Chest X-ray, AP view. Patient: 52 years old, sex F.
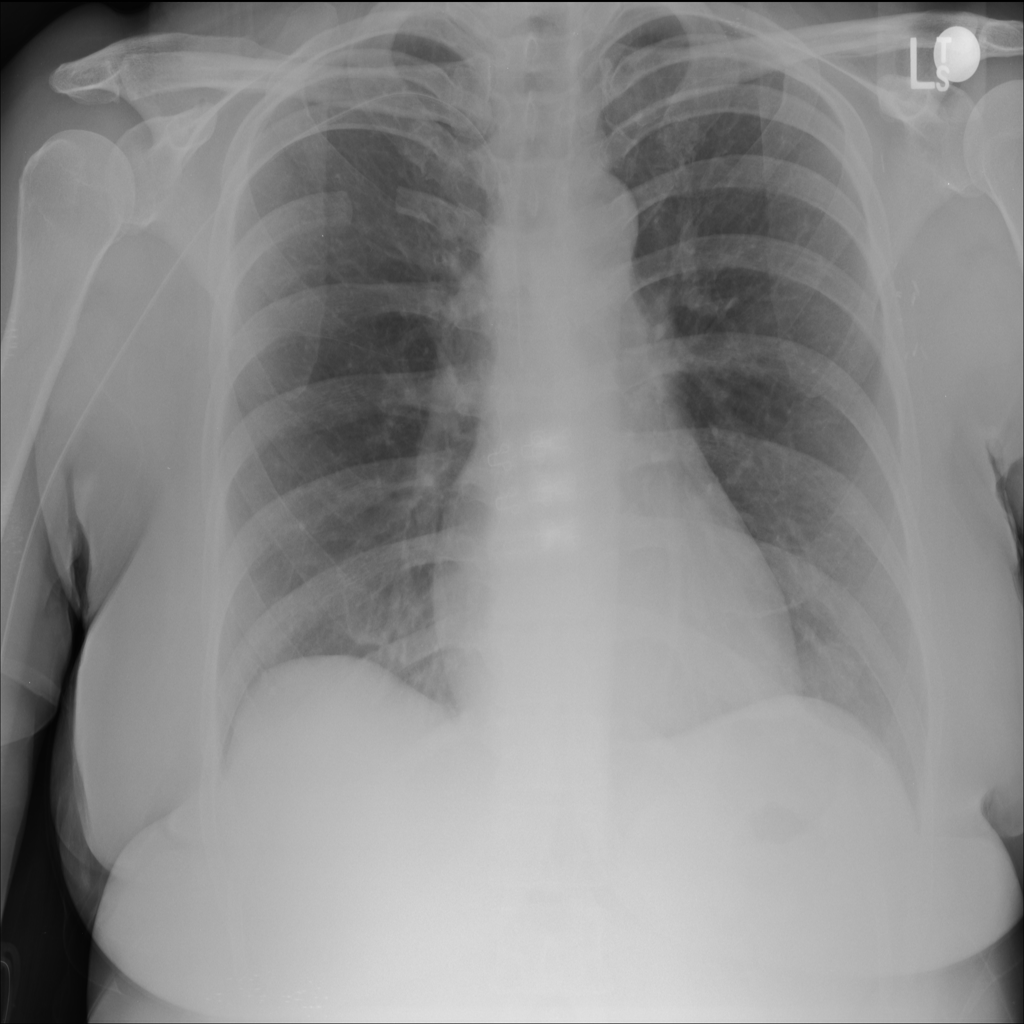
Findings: No Finding